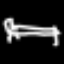
Label: bed